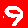
Digit: 9